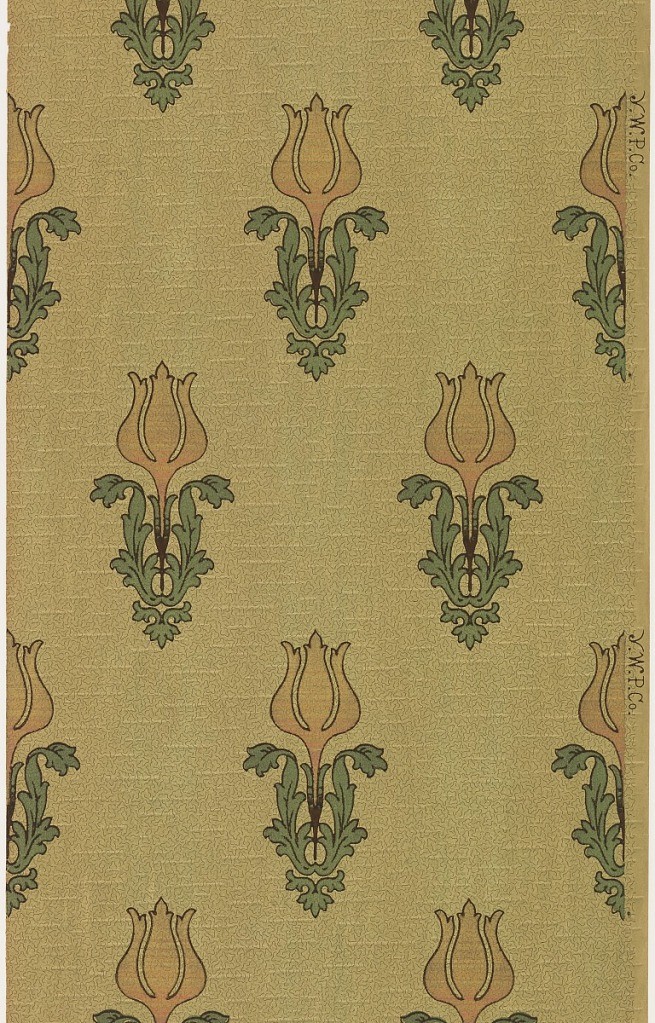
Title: Sidewall
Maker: York Wall Paper Company, 1895
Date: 1905–1915
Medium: Machine-printed paper, liquid mica
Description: Stylized individual tulips with large leaves. Background has vermiculation. Ground is green. Printed in pink mica, gold mica, green mica, and brown.
Printed in selvedge: "Y. W. P. Co"